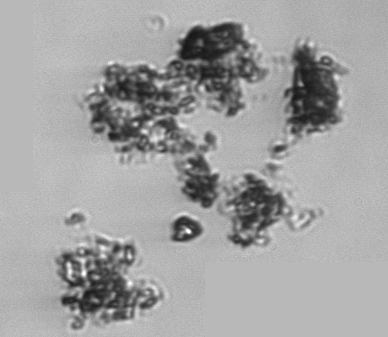
Label: detritus